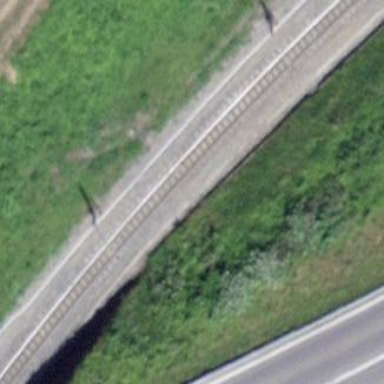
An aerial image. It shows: Railway area.